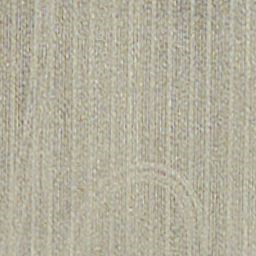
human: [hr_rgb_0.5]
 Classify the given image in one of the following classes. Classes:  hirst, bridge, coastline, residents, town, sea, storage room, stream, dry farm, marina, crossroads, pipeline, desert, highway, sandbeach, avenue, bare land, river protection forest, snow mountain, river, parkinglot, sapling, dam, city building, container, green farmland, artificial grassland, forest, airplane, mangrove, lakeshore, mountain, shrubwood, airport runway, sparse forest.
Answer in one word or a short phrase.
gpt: dry farm